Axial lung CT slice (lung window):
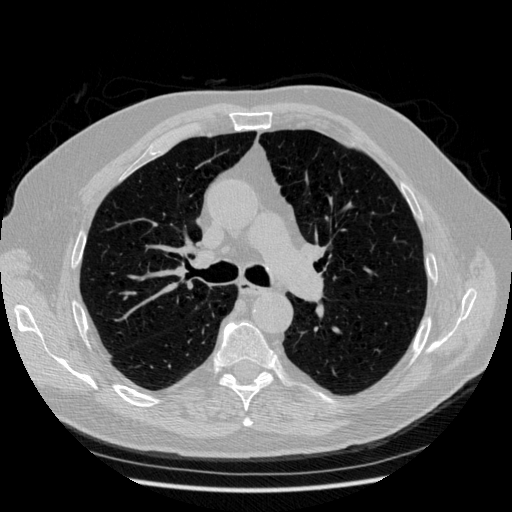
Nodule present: no